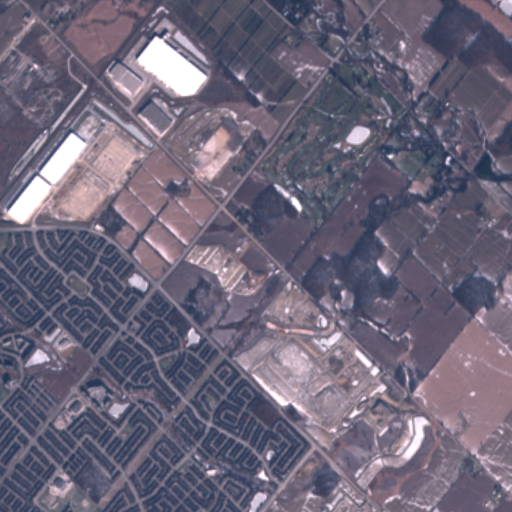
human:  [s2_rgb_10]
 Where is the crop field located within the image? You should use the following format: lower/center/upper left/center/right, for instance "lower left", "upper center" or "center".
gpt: The crop field is located in the upper left of the image.
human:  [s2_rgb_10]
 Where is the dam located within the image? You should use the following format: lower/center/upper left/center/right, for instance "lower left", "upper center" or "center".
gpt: The dam is located in the upper right of the image.
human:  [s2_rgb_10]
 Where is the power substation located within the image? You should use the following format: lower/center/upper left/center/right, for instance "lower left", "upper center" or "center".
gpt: The power substation is located in the center left of the image.
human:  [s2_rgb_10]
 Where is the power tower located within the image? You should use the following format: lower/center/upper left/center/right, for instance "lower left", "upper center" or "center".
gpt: The power tower is located in the upper left of the image.
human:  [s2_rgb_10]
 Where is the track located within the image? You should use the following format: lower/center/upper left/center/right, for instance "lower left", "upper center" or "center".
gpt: There is no track in the image.